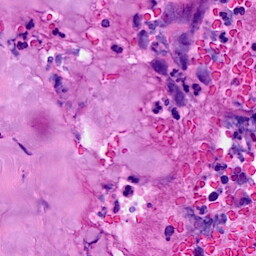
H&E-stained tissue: Breast